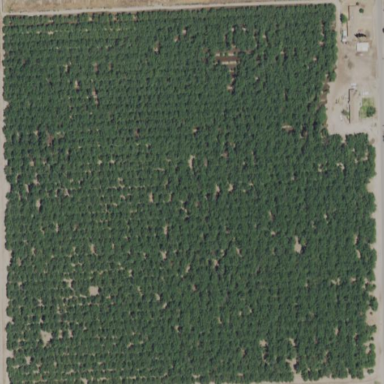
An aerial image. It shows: Almond orchard with rows of almond trees.